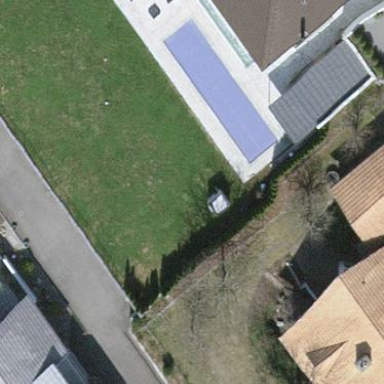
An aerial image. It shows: Swimming pool located in leisure land.